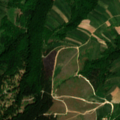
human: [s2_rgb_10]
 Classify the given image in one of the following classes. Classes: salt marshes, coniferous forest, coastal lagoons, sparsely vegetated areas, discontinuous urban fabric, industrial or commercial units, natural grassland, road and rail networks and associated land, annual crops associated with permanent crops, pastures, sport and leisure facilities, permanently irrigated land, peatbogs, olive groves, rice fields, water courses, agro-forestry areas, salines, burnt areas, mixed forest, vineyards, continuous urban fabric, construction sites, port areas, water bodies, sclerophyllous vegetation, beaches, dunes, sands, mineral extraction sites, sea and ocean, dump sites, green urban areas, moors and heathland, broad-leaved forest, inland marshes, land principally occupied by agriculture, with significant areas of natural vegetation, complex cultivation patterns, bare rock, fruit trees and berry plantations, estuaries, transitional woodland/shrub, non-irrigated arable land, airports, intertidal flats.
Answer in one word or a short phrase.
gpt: non-irrigated arable land, land principally occupied by agriculture, with significant areas of natural vegetation, broad-leaved forest, coniferous forest, natural grassland